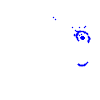
Particle: kaon